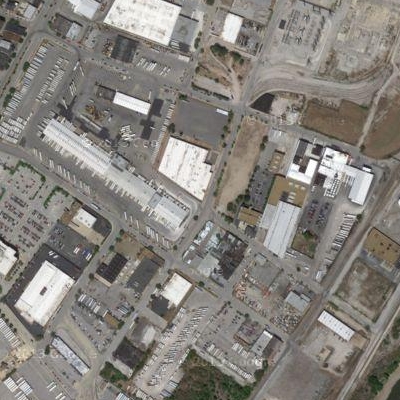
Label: Industry